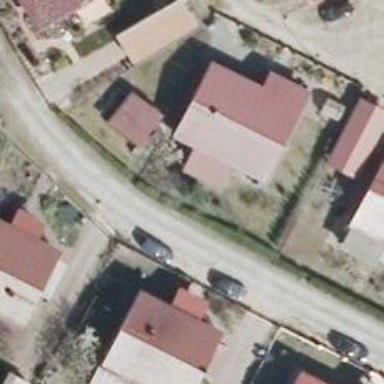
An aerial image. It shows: Residential road with concrete surface.